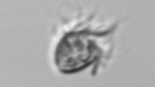
Label: Ciliophora